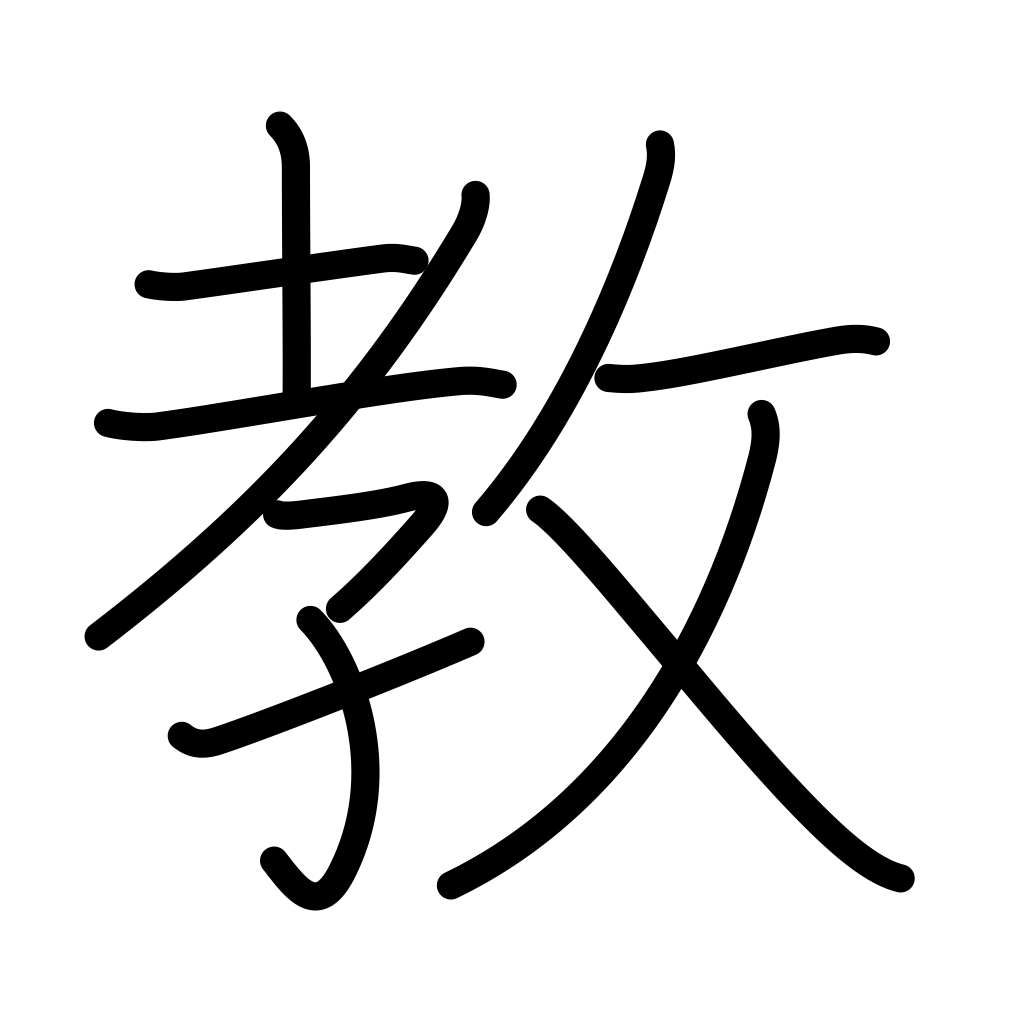
Meaning: teach, faith, doctrine